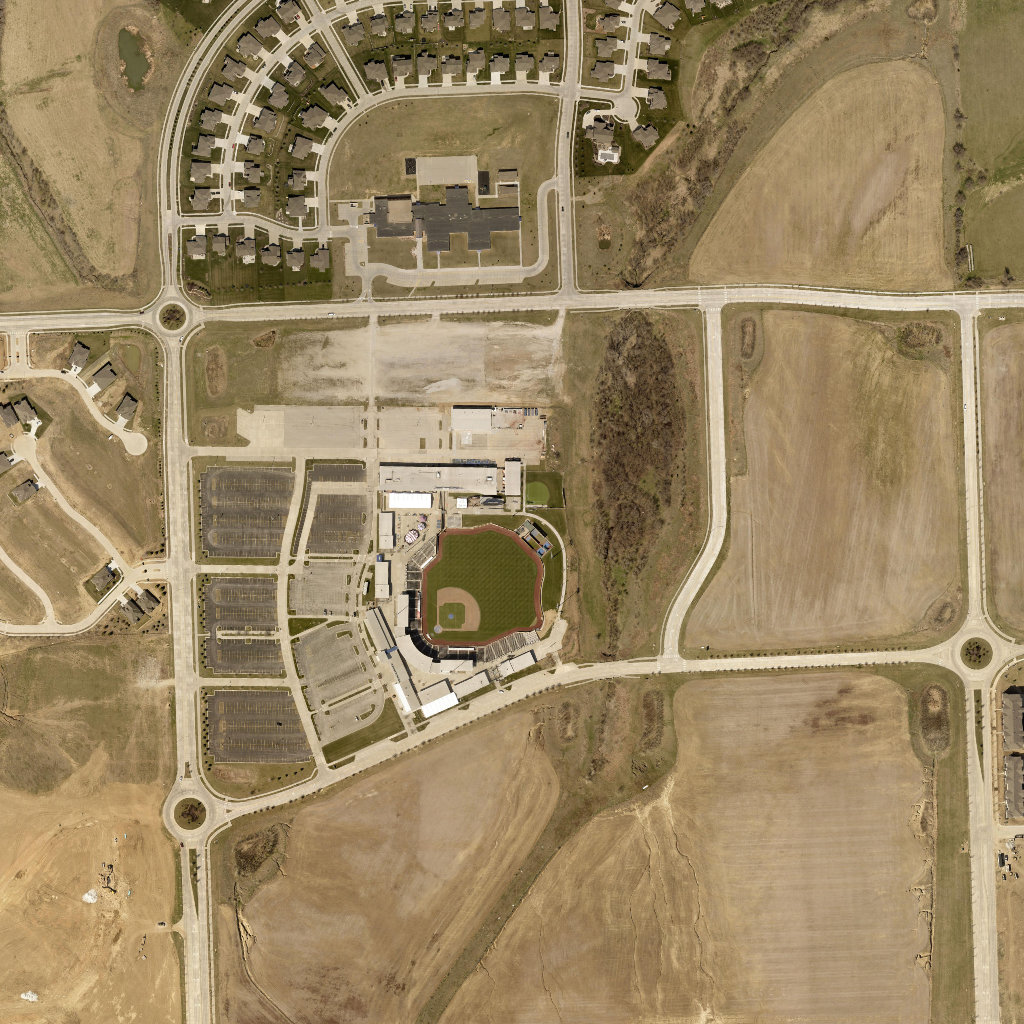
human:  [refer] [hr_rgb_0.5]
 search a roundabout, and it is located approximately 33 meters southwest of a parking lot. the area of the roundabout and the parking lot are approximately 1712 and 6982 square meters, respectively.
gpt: <box>[[16, 77, 21, 82, 0]]</box>

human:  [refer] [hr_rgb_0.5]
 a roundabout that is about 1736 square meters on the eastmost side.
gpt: <box>[[92, 61, 98, 66, 0]]</box>

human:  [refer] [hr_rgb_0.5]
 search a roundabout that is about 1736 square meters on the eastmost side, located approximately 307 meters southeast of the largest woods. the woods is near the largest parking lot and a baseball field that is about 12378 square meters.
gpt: <box>[[92, 61, 98, 66, 0]]</box>

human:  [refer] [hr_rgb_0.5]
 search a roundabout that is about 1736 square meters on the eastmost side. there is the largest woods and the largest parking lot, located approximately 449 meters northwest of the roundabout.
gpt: <box>[[92, 61, 98, 66, 0]]</box>